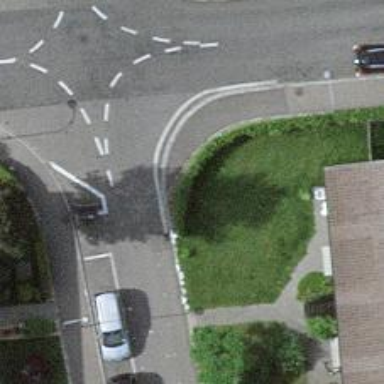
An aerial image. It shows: Kerb barrier.